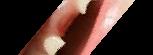
Condition: hypodontia